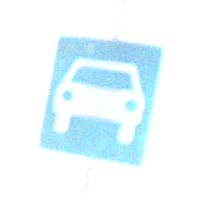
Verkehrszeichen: Kraftfahrstrasse
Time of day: SunriseSunset
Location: Outdoor (Nature)
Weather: PartlyCloudy
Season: NotSpecified
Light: Natural